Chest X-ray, PA view. Patient: 29 years old, sex F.
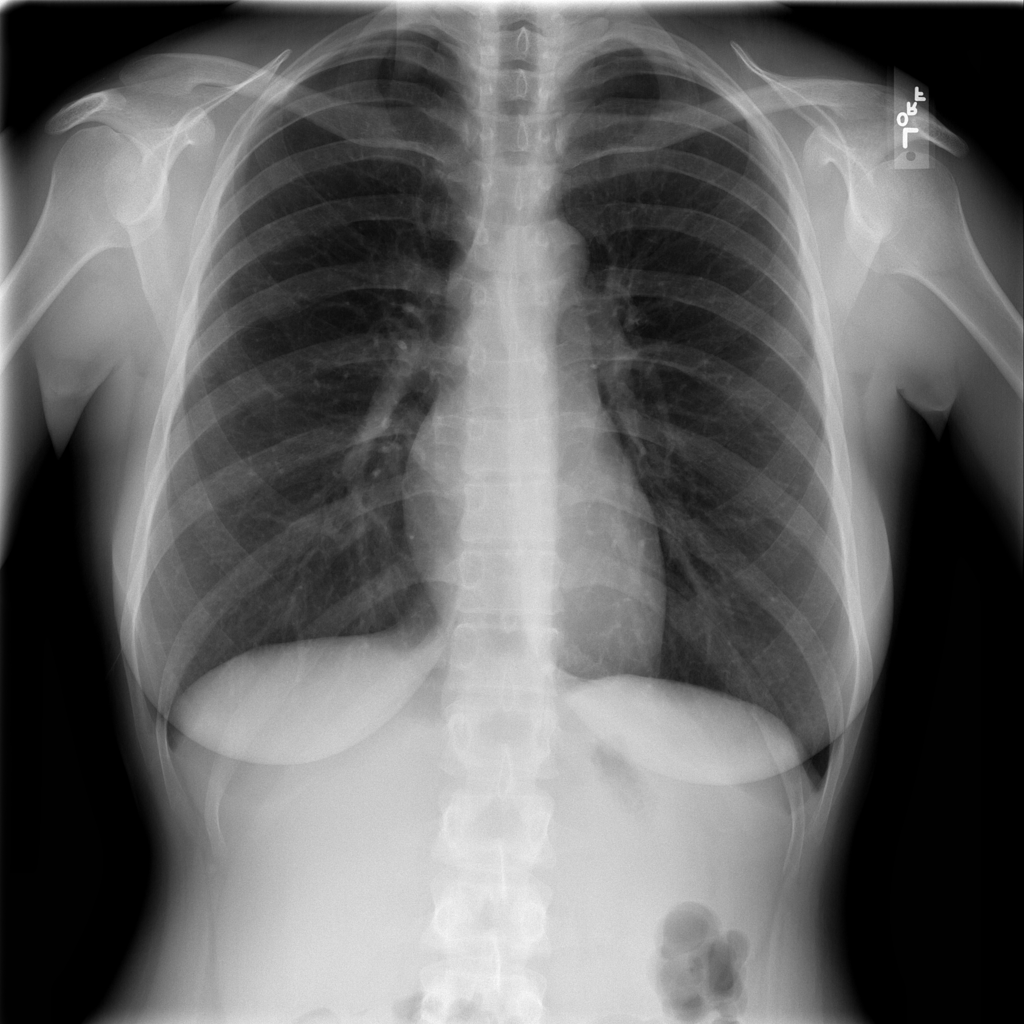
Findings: No Finding